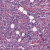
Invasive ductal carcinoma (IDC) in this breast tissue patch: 1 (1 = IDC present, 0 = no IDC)